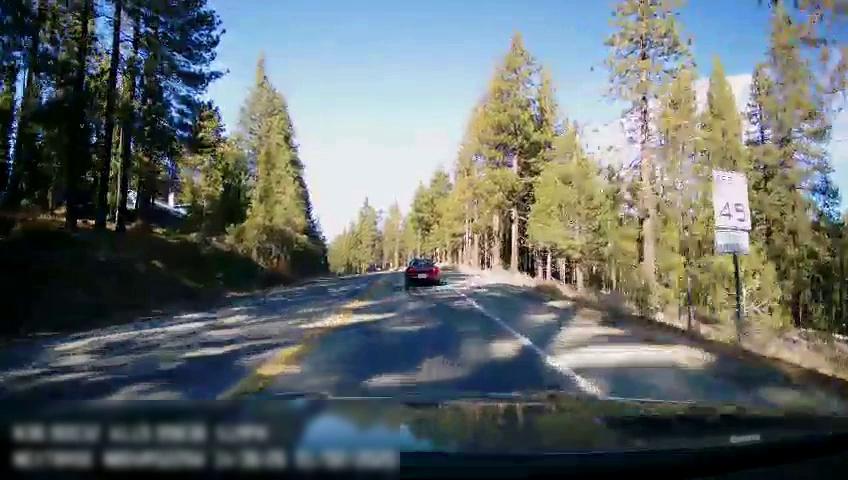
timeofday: Day
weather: Sunny
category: Drivable Space
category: Vehicles | Car
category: Lanes | Opposite Lane
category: Lanes | Current Lane
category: Lanes | Current Lane
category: Traffic | Signs
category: Traffic | Signs